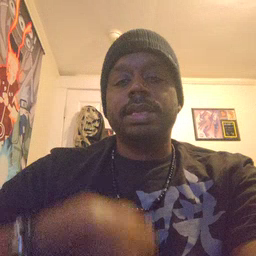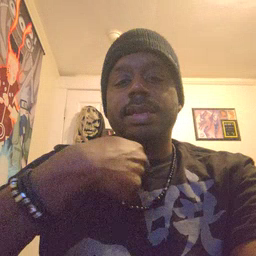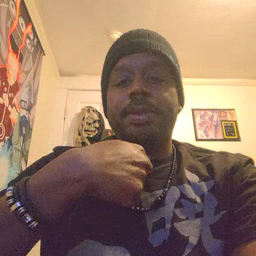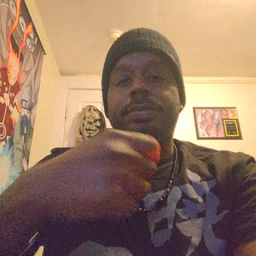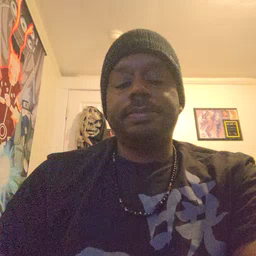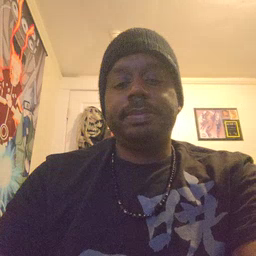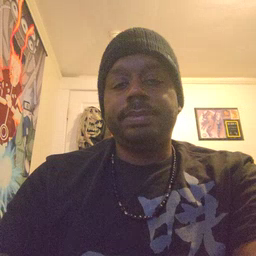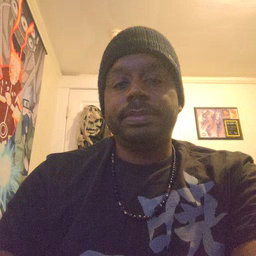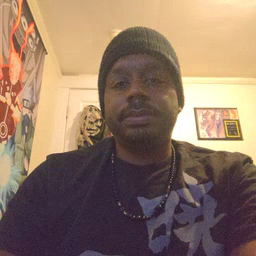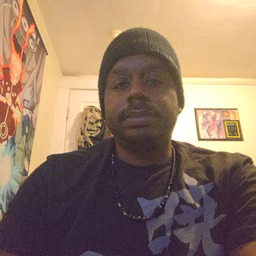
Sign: zipper